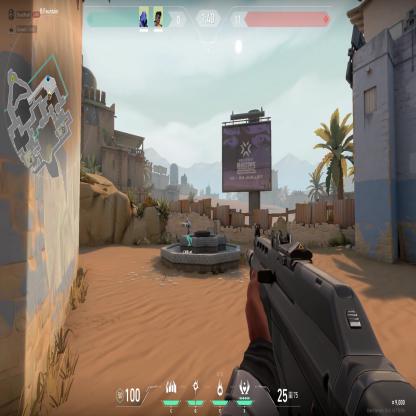
Label: teammate